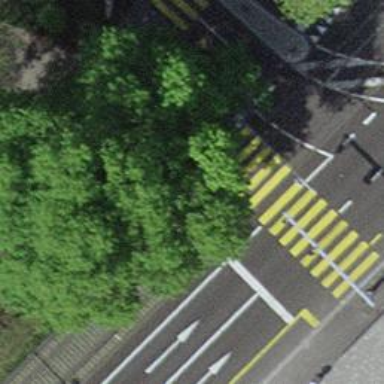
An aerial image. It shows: Tram crossing on the railway.